Field crop: maize
Growth stage: 2
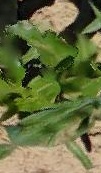
Species: maize